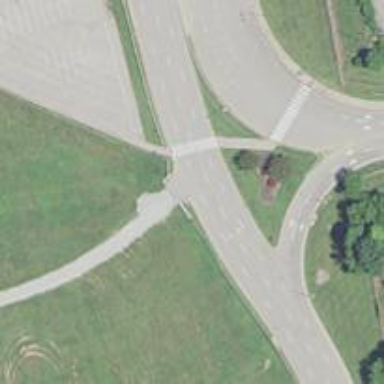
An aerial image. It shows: Zebra crossing on the road.